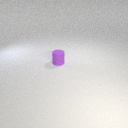
small purple rubber cylinder